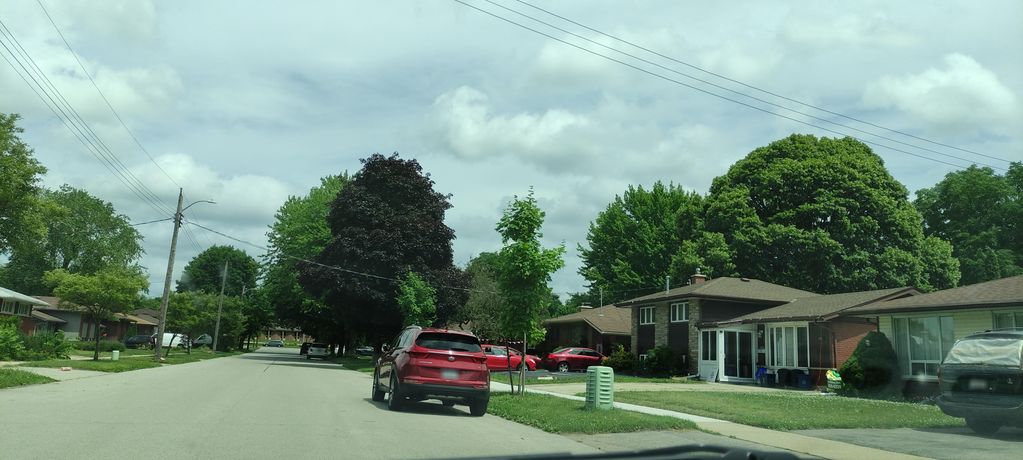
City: kitchener-waterloo